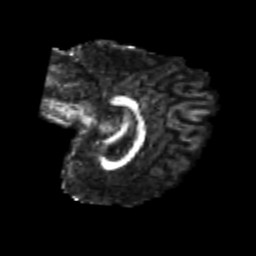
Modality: FA
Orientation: sagittal
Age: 23
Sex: female
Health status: healthy
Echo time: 0.074 s